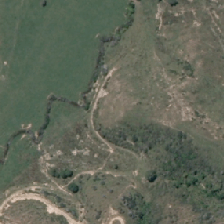
Land cover: grose_broom